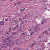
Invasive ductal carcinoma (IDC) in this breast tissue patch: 1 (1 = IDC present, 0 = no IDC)